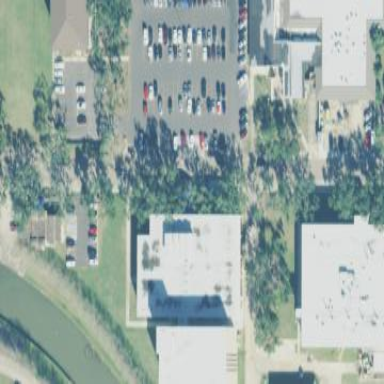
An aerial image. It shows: Library building.